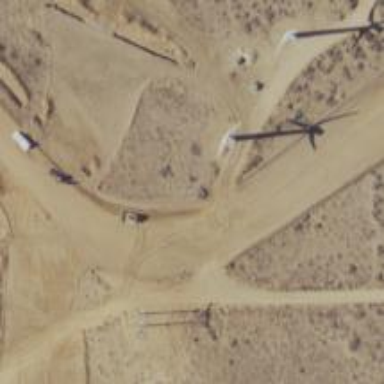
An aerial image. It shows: Wind power generator with wind turbines.